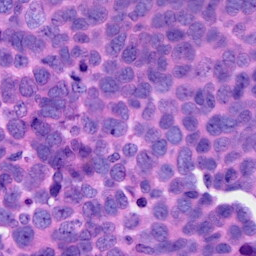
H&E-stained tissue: Ovarian